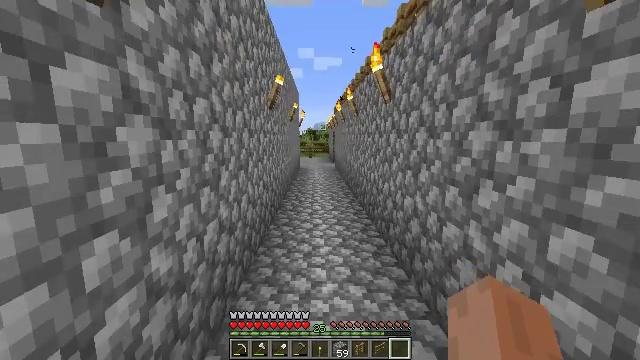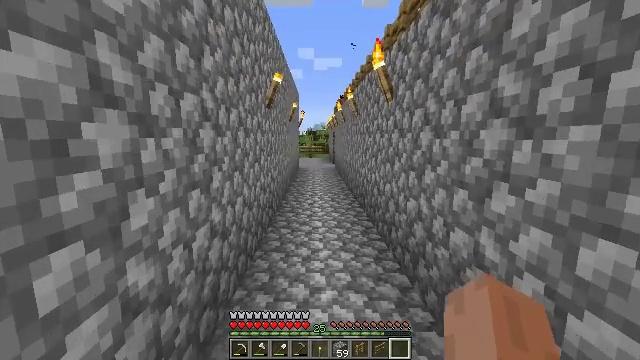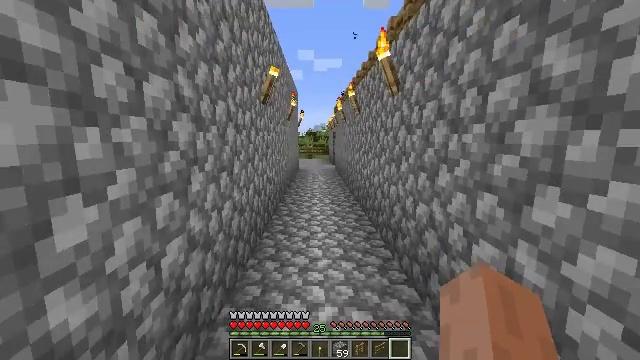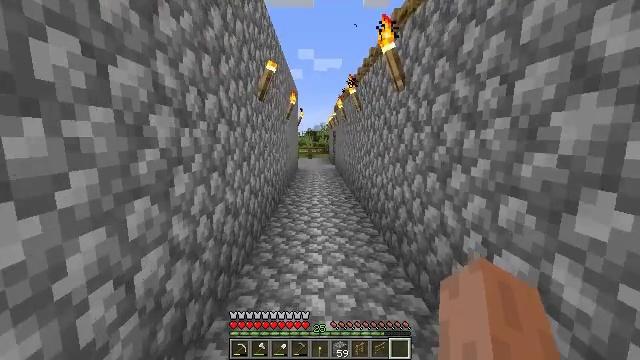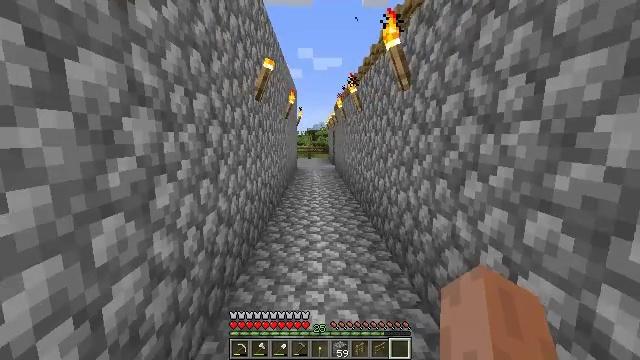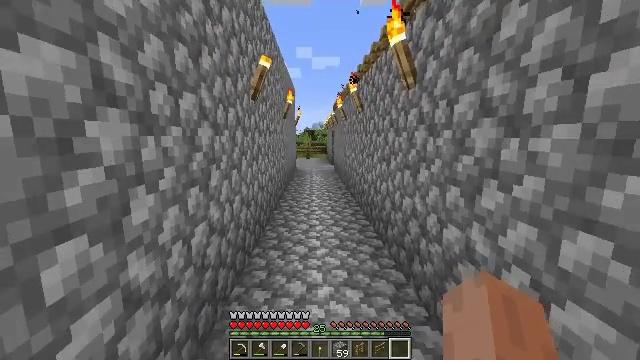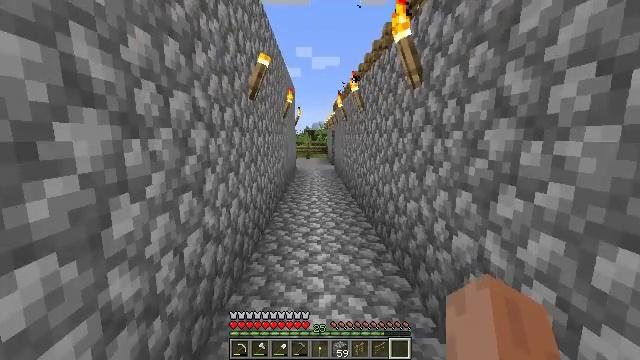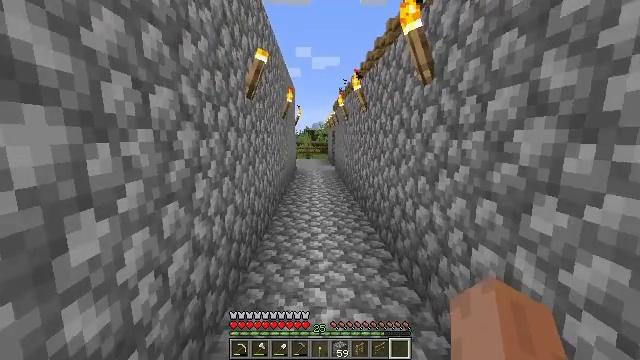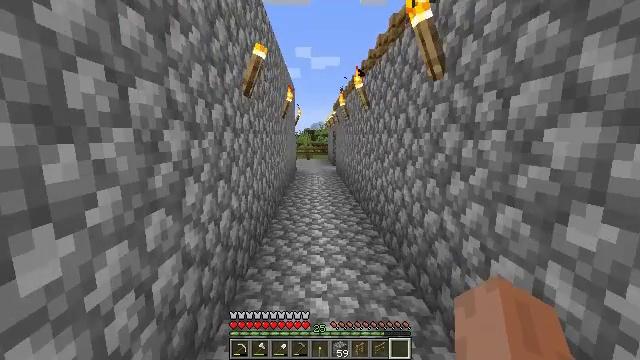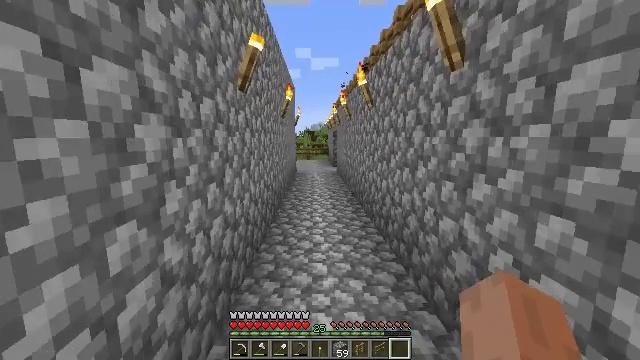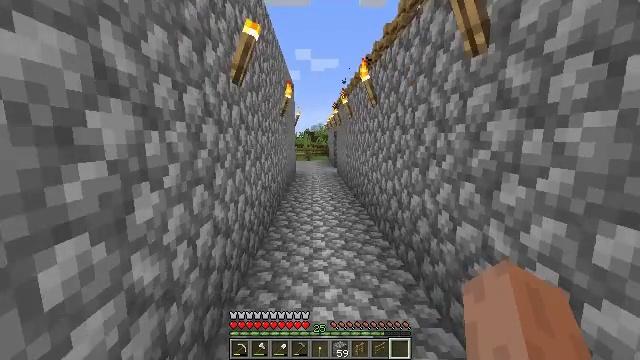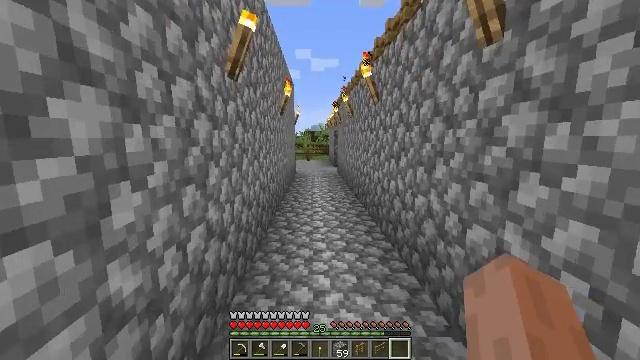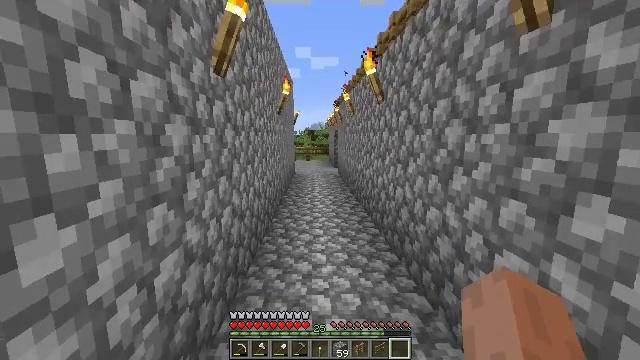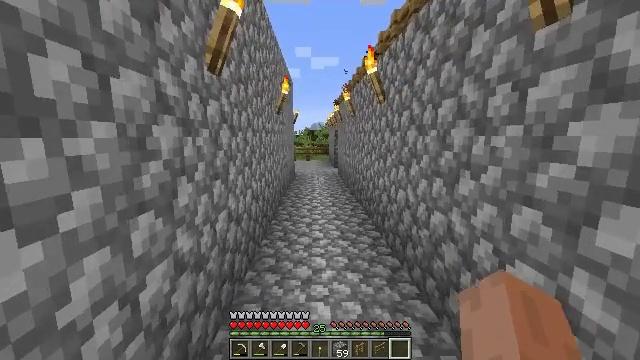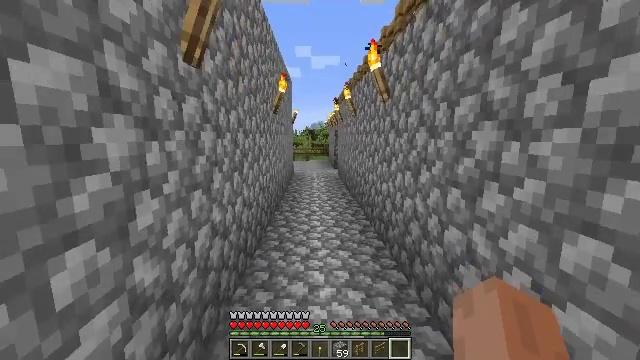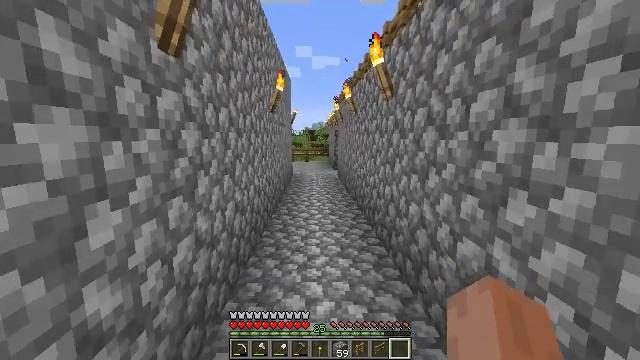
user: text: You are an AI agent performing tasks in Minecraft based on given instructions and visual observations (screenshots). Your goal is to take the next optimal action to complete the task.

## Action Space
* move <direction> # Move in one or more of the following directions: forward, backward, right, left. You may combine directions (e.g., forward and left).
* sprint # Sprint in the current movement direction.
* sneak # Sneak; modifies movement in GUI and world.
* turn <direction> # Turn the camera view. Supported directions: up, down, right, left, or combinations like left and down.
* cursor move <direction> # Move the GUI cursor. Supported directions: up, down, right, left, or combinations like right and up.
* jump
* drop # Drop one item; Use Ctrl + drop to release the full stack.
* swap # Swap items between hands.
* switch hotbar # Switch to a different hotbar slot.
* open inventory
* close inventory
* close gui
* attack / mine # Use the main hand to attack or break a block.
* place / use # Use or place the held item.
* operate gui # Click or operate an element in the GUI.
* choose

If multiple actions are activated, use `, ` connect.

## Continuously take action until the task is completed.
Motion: motion action
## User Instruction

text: Form granite stairs by using the crafting table.
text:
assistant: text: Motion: move forward
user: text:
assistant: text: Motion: move forward
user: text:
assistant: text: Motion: move forward
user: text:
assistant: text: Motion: move forward
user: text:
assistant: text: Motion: move forward
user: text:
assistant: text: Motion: move forward
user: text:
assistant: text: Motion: move forward
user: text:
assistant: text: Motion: move forward
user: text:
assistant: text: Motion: move forward
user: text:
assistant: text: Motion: move forward
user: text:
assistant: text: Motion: move forward
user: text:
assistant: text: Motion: move forward
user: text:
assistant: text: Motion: move forward
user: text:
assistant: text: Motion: move forward
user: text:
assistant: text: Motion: move forward
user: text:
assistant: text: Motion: move forward
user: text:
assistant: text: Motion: move forward
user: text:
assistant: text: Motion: move forward
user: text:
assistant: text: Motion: no_op
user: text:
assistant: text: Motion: no_op
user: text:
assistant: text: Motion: no_op
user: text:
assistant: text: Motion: no_op
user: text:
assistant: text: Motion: no_op
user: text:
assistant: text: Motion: no_op
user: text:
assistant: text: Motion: no_op
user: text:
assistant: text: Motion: no_op
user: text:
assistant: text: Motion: no_op
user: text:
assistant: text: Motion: no_op
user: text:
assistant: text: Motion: no_op
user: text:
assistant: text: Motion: move forward